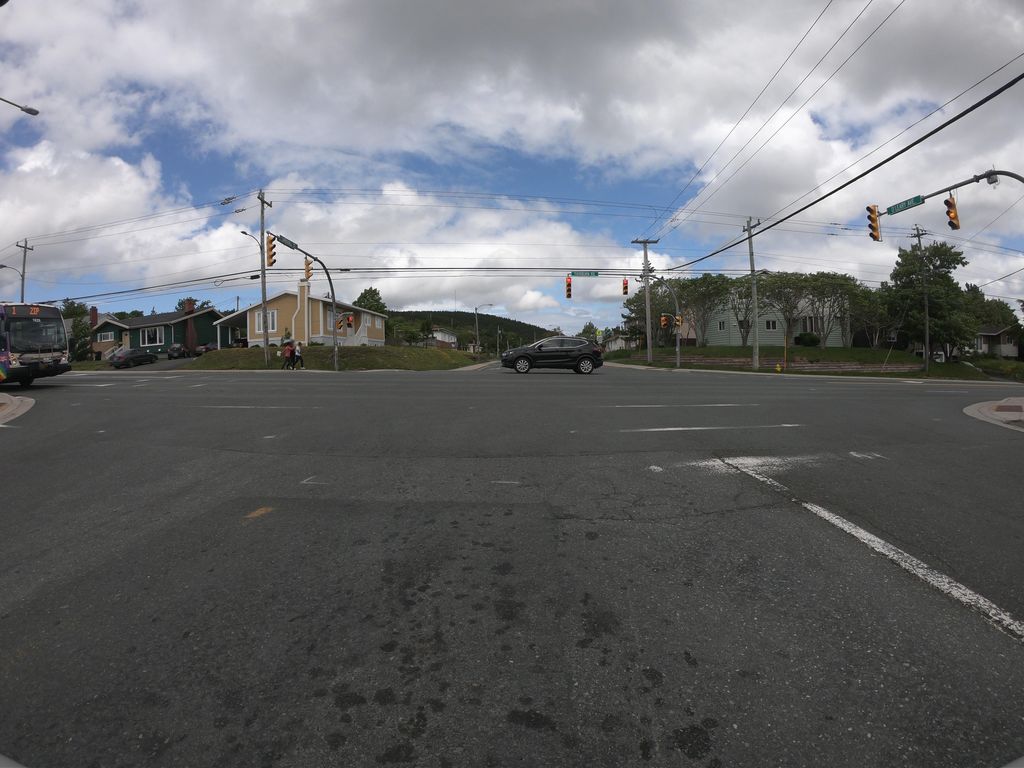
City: st_johns